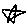
Label: star